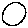
Label: circle